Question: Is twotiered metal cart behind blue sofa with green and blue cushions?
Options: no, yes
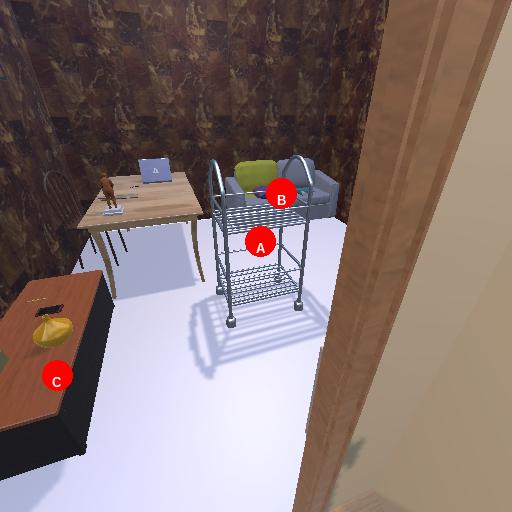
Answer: no